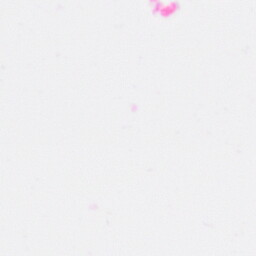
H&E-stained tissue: Colon